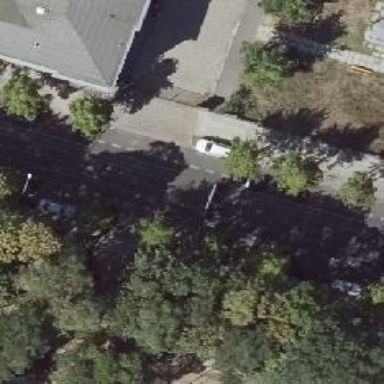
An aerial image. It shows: Footway.